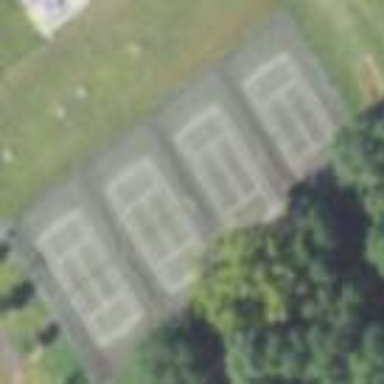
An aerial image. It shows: Tennis court on the leisure land pitch.